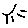
Label: sun